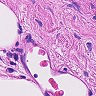
Metastatic tissue present: no